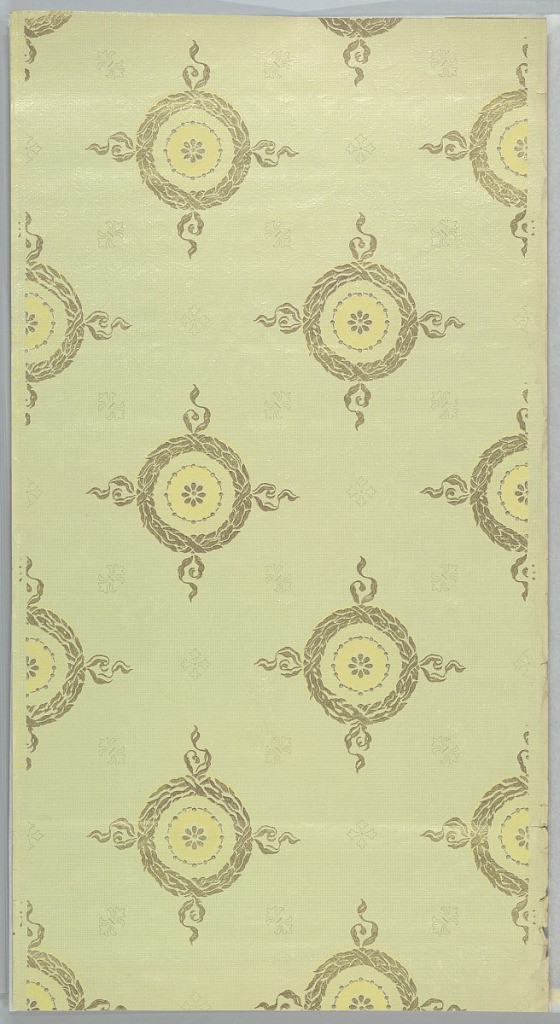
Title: Ceiling paper
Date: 1905–1915
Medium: Machine-printed paper, textured
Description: Foliate wreaths with crossed ribbons at four opposite points, with each continuing into a ribbon projection, circle in a strung bead circle centered within. Alternating secondary motifs form a faint grid pattern. Printed in metallic gold and yellow on light green ground.